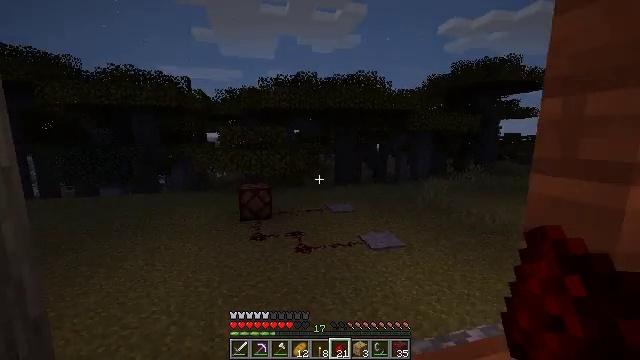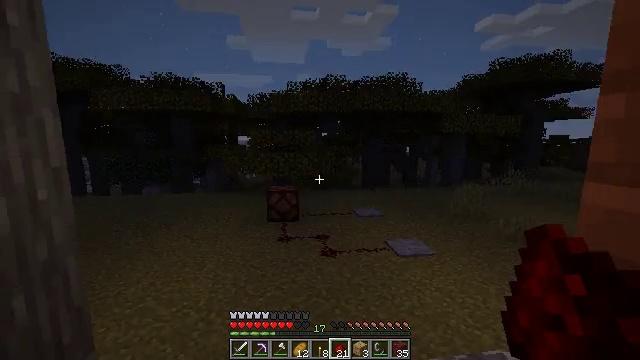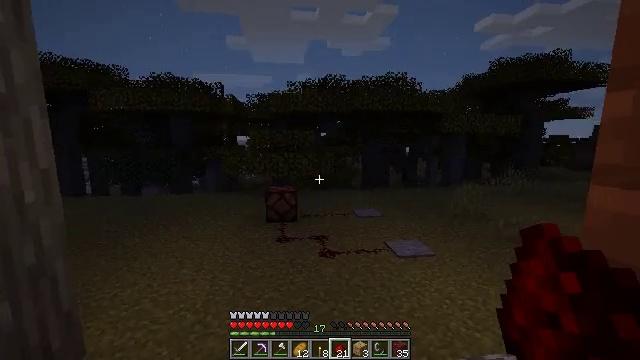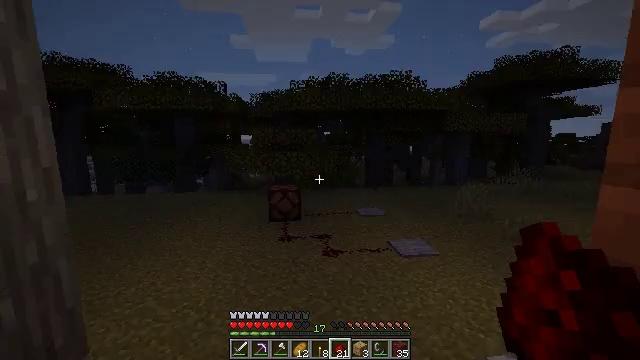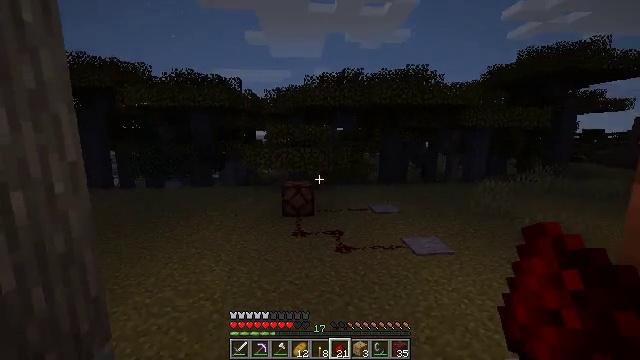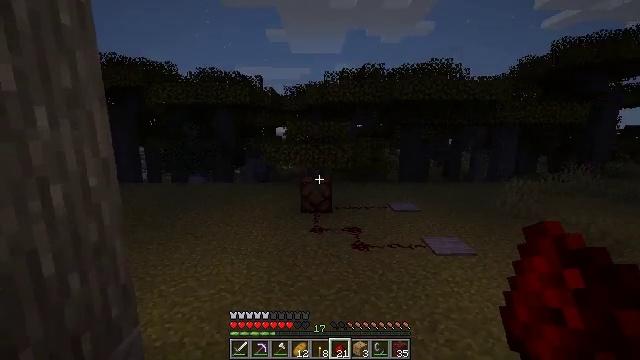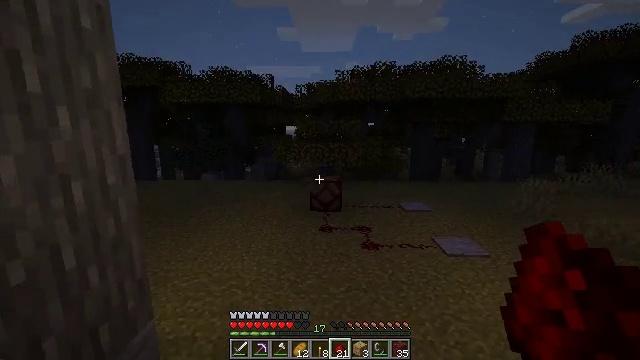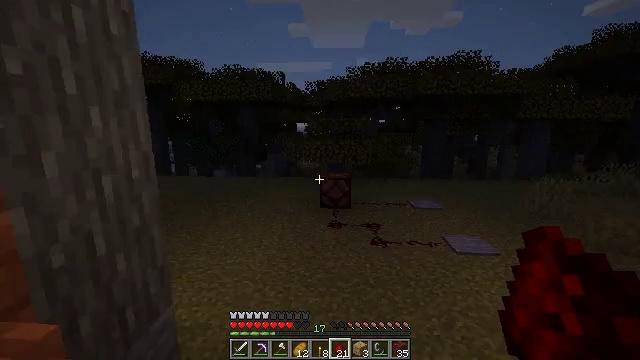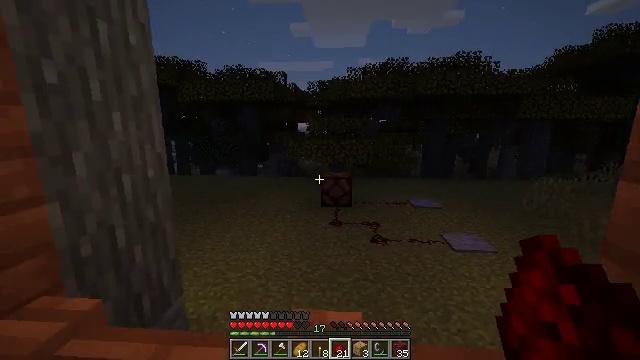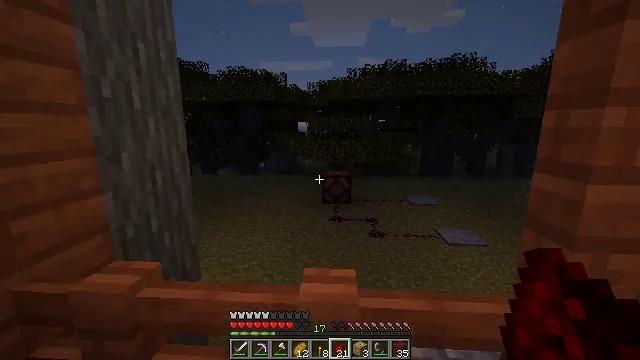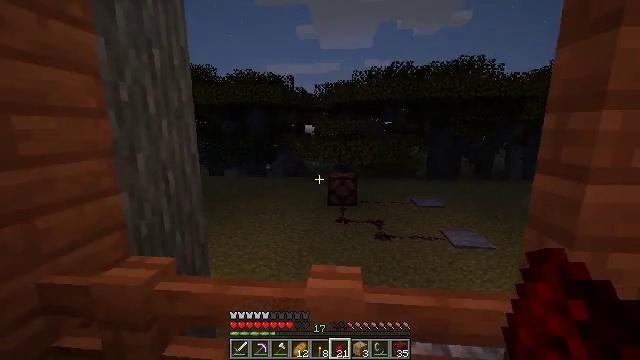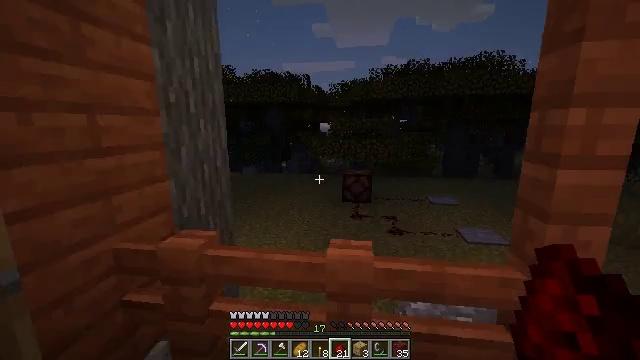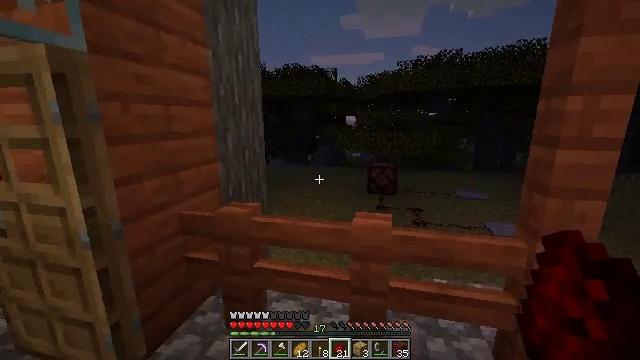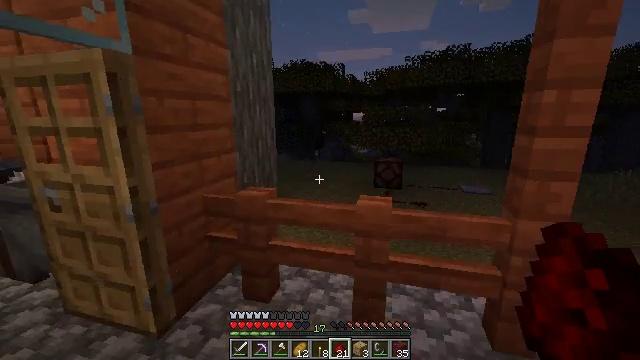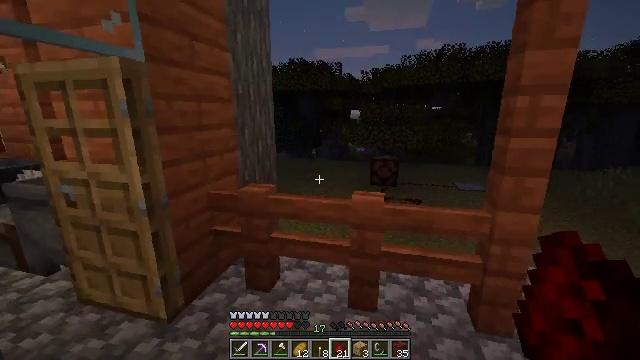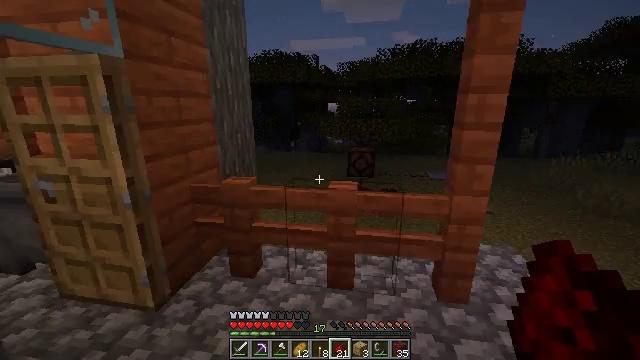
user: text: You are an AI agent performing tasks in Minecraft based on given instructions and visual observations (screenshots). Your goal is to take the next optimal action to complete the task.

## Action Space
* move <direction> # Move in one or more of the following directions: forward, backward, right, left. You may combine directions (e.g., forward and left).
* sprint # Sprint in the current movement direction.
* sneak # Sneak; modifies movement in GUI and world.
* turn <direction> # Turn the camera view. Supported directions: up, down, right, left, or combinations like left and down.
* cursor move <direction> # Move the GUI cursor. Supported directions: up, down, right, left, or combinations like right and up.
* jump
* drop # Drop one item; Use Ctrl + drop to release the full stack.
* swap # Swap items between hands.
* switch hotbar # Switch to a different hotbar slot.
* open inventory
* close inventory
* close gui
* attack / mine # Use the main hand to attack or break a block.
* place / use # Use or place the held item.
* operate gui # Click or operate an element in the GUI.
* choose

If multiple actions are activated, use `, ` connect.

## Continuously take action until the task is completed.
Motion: motion action
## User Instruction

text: Remove an iron sword from the inventory.
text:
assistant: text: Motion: turn left
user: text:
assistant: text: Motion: no_op
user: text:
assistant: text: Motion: no_op
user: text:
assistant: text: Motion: turn left
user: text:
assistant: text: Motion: turn left
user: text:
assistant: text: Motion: move back, turn left
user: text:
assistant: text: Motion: move back, turn left
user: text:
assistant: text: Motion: move back
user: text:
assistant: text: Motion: move back
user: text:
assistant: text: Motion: move back, turn left
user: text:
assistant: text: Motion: move back, turn left
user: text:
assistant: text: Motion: move back, turn left and down
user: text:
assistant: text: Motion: move back, turn left
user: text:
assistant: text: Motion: move back
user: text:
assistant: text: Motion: move back, turn right and down
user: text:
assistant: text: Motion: move back and move right, turn right and down
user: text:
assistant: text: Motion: move right, turn right
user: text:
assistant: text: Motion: move right
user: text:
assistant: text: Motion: move forward and move right
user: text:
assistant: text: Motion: move forward and move right
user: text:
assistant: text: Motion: move forward and move right
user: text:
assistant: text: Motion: move forward and move right
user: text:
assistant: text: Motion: move forward and move right
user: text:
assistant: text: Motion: move forward
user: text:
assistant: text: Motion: move forward
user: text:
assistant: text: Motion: move forward
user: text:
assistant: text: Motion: move forward
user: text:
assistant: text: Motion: move forward
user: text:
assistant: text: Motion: move forward, switch to hotbar 1
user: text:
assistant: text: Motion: move forward, switch to hotbar 1